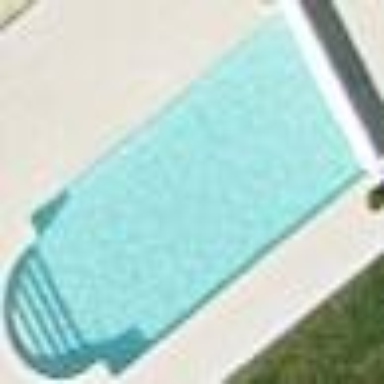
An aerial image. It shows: Swimming pool located in leisure land.